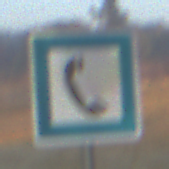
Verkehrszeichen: Fernsprecher
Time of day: Dawn
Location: Outdoor (Nature)
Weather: Clear
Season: NotSpecified
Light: Natural